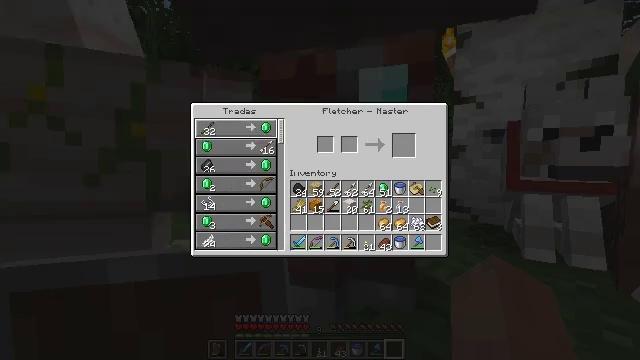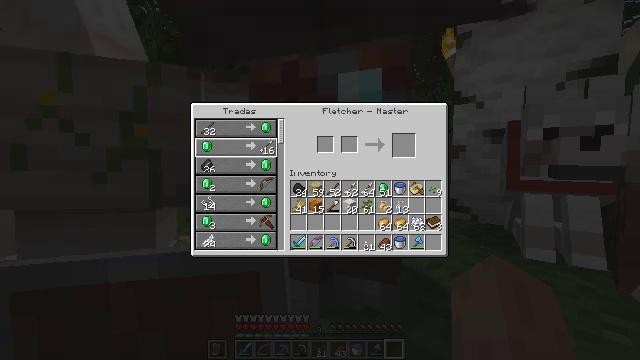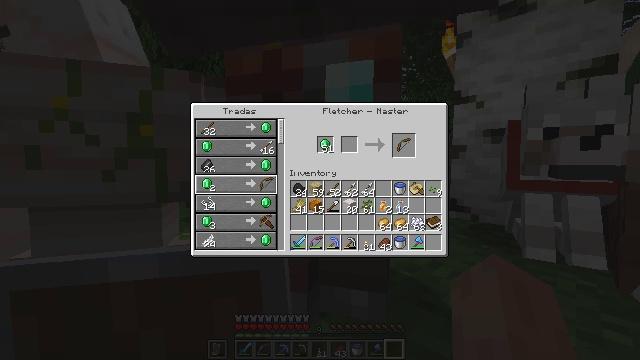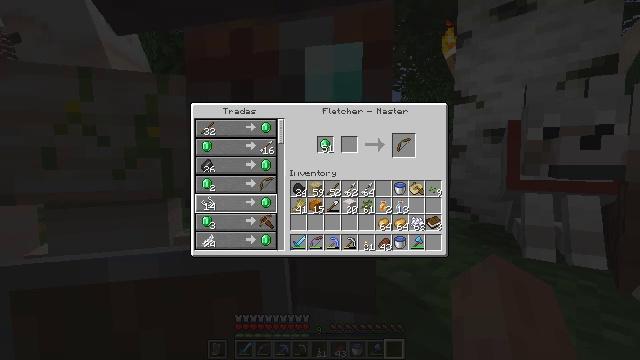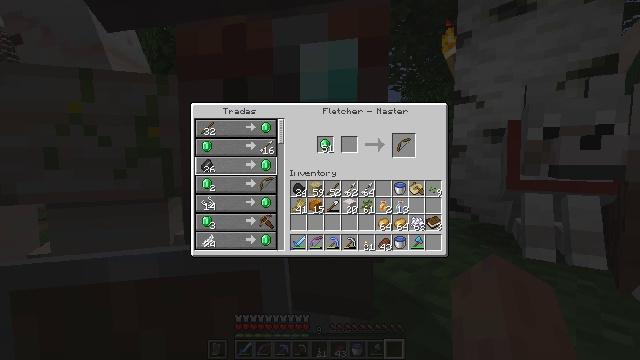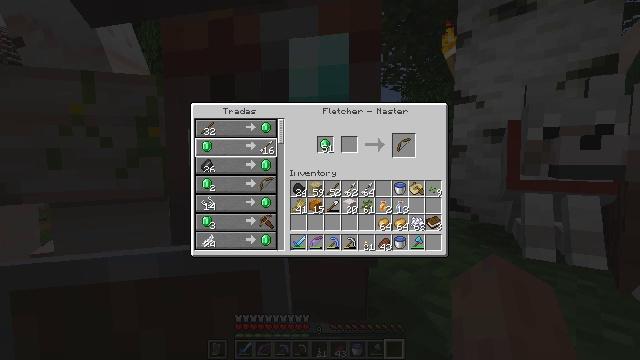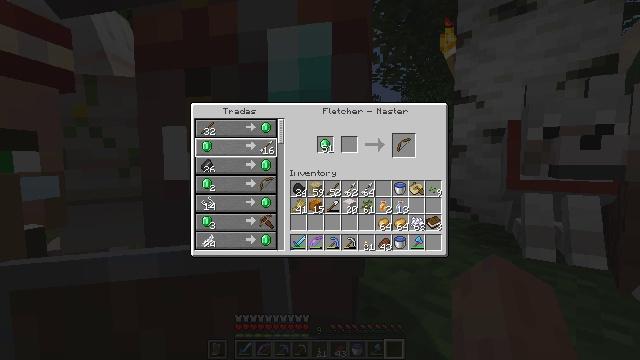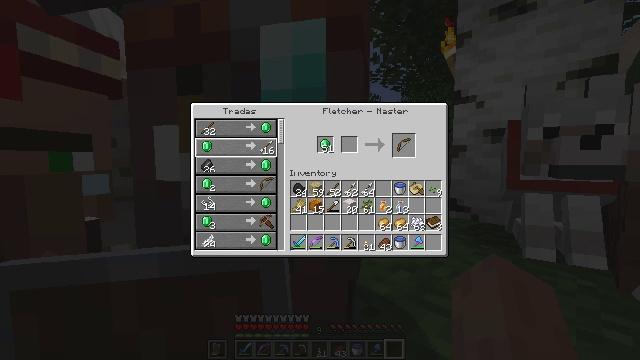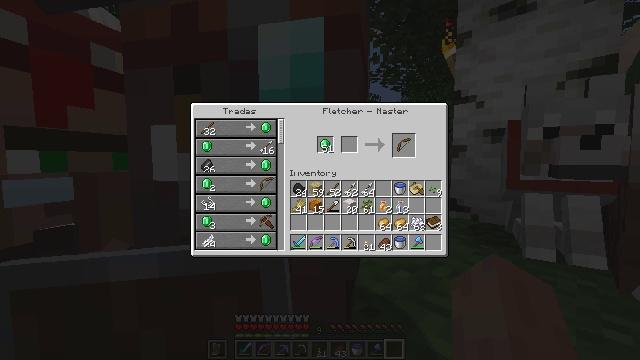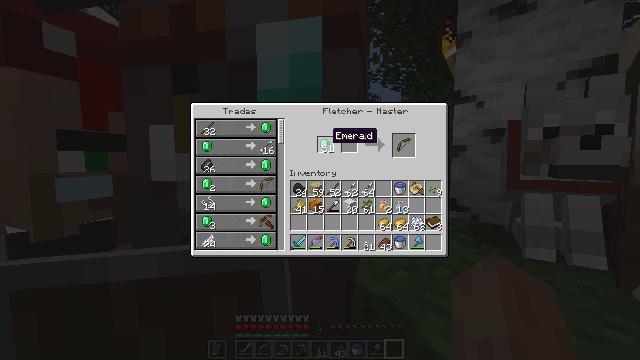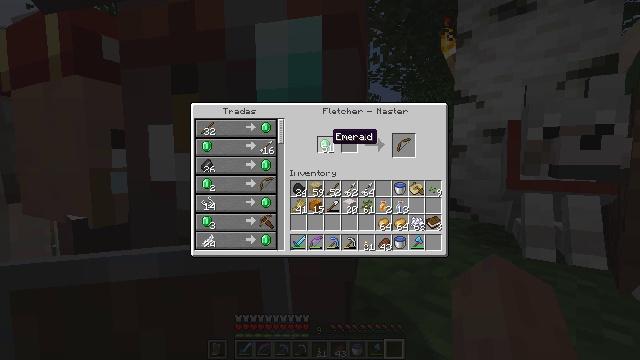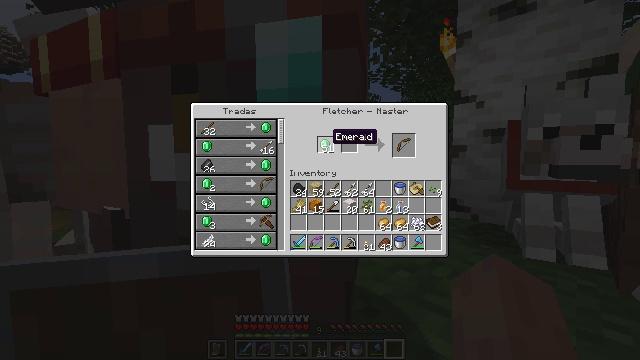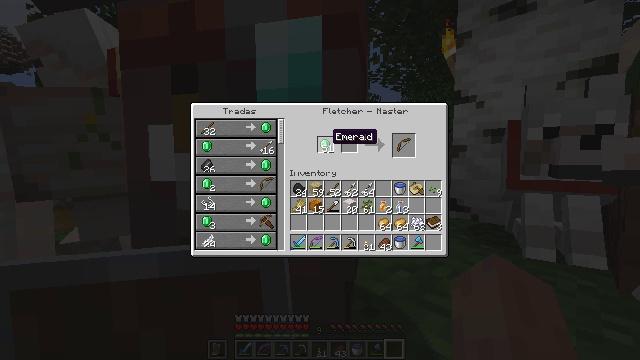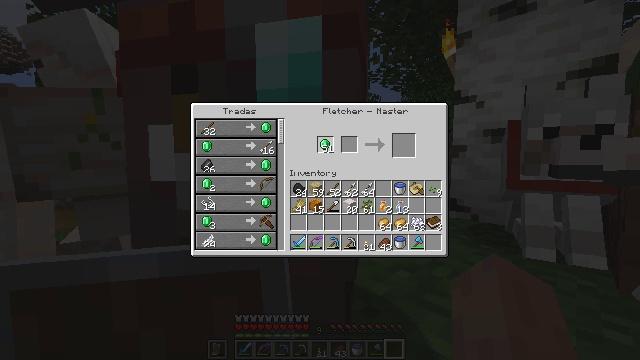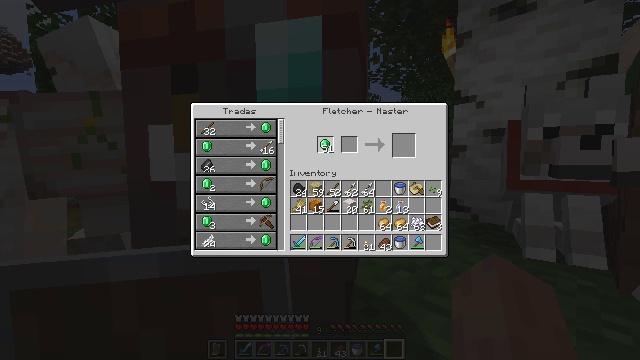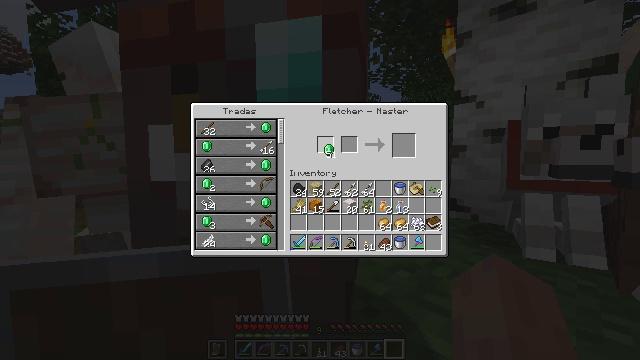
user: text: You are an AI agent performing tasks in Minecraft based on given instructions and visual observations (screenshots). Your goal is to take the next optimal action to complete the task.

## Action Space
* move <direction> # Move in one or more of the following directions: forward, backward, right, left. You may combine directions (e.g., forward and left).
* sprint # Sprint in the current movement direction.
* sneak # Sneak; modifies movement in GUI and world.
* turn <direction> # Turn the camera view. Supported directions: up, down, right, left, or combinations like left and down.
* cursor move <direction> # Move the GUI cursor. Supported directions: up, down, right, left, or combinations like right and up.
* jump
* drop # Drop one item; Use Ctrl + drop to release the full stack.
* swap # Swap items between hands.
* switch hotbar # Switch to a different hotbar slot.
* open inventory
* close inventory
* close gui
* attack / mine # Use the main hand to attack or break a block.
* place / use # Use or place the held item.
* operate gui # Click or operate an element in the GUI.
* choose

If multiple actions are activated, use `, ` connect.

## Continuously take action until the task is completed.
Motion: motion action
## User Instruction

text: Use flint, sticks, and feathers to craft arrows.
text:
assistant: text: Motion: open gui
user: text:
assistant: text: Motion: cursor move left and down, operate gui
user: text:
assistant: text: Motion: cursor move right and down
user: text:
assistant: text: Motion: cursor move left and up
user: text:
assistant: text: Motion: cursor move up
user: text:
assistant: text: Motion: no_op
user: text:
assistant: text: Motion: no_op
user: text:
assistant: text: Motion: cursor move right and up
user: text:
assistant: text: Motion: cursor move right
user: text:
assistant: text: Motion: no_op
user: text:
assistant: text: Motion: no_op
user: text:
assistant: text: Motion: no_op
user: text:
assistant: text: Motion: operate gui
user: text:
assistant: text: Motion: no_op
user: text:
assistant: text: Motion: no_op
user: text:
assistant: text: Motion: cursor move down
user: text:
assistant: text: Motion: no_op
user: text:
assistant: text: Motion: cursor move up
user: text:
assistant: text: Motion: no_op
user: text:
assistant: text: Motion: no_op
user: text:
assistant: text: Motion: choose
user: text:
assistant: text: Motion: choose
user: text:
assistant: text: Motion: no_op
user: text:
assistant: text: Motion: no_op
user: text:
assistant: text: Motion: choose
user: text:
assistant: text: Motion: choose
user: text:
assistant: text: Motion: no_op
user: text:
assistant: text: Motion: no_op
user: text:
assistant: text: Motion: choose
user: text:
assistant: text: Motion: choose